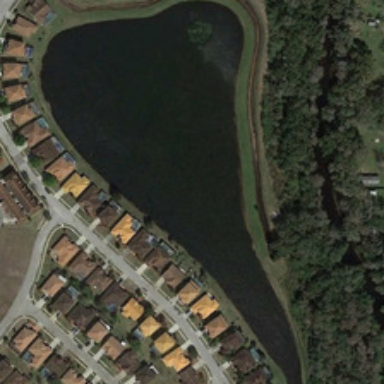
Many buildings and green trees are in two sides of a pond .